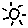
Label: sun